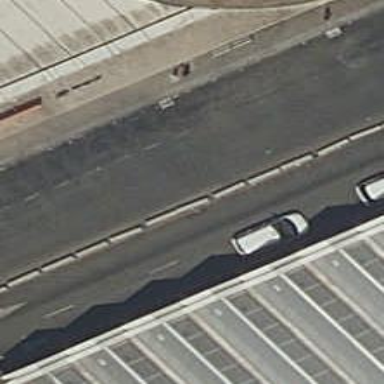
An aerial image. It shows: Road with steps.